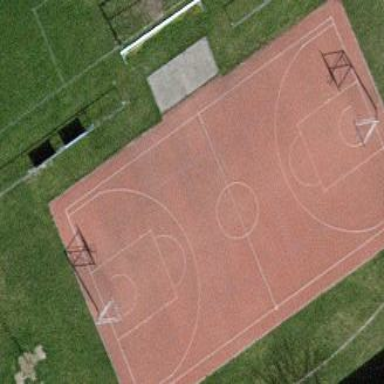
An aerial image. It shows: Basketball court on leisure land pitch.